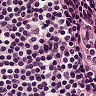
Metastatic tissue present: no